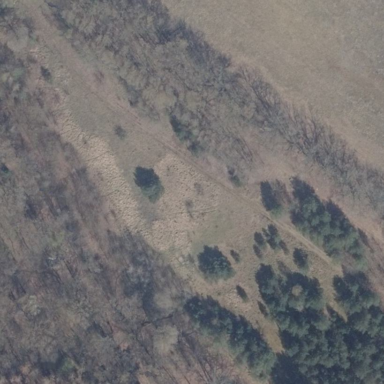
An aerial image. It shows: Open area covered with grass.